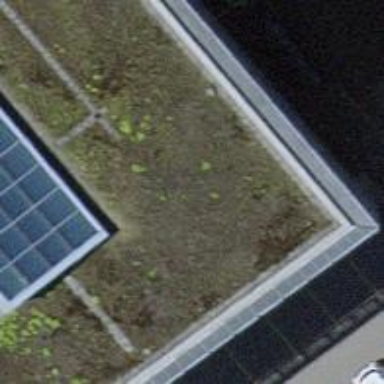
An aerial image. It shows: Solar photovoltaic panel generator.